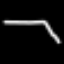
Label: octagon